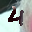
Label: 4